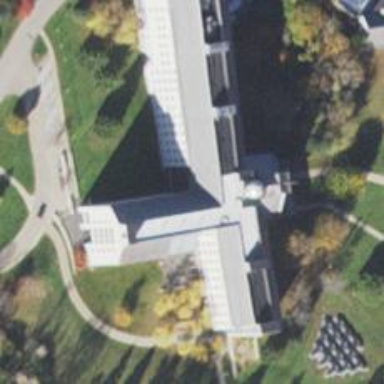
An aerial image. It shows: Observatory.